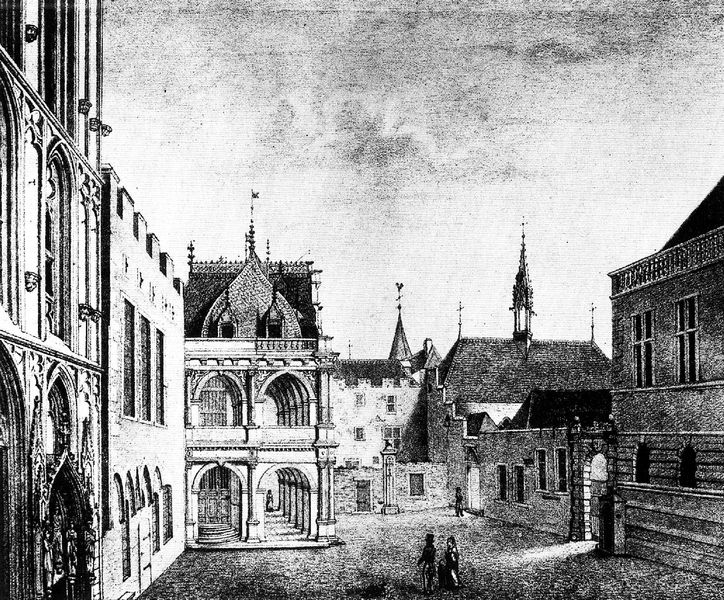
Titel: Köln, Rathauslaube (Obergeschoss 1616/17 verändert)
Künstler: Wilhelm Vernukken
Standort: Köln (EU - D - NRW)
Schlagwörter: gemälde, himmel, mann, wolken, menschen, stadt, fenster, frau, grau, kleid, licht, schwarz, straße, weiss, zeichnung, dach, gebäude, haus, zylinder, häuser, kirche, paar, gotik, stock, turm, bogen, giebel, grafik, markt, platz, figuren, rundbogen, staffage, frack, tor, zinnen, galerie, bögen, glockenturm, kreuz, türme, torbogen, balustrade, dom, schwarzweiß, arkaden, portal, spitzbogen, aussen, hahn, zinne, romanisch, bogengang, wetterhahn, neugotik, dachreiter, flandern